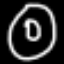
Label: donut